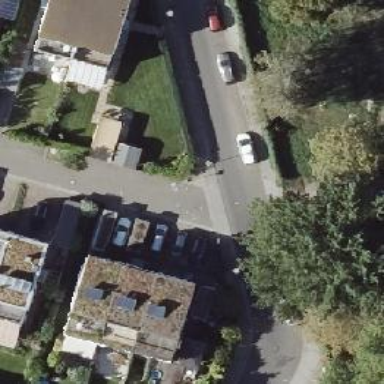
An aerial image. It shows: Living street.